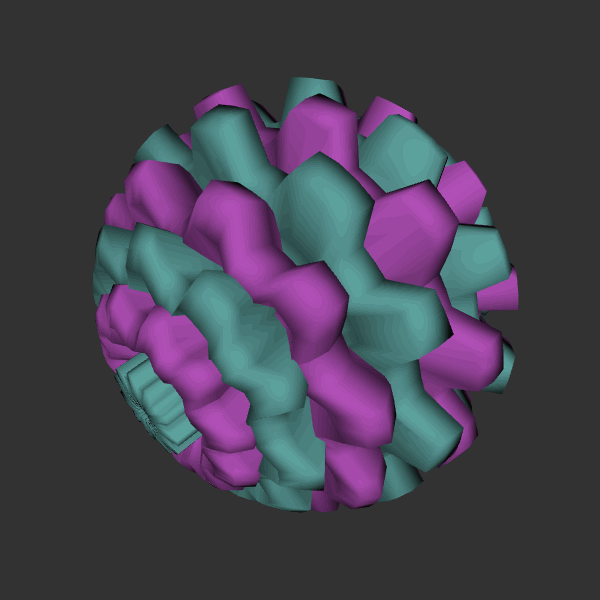
Background: dark